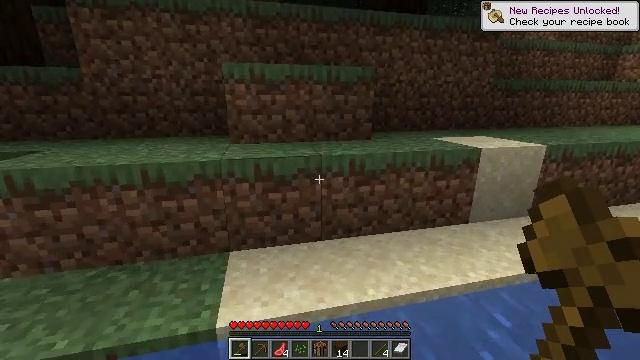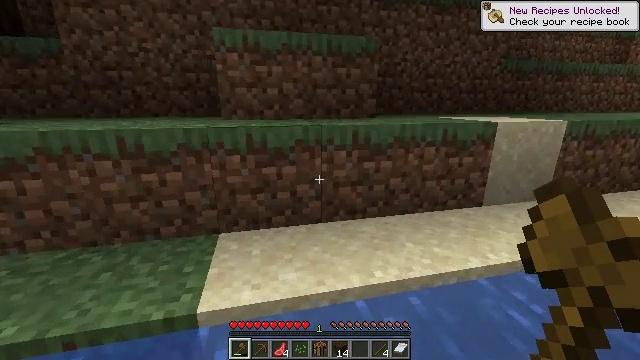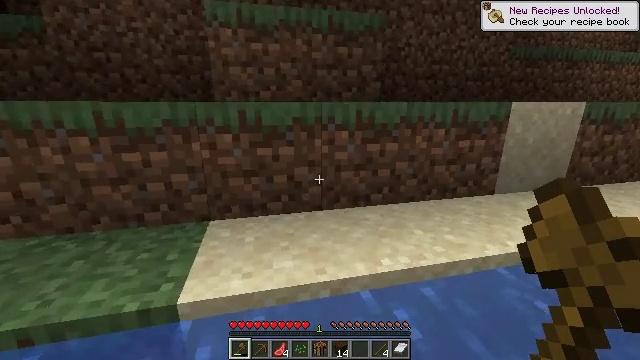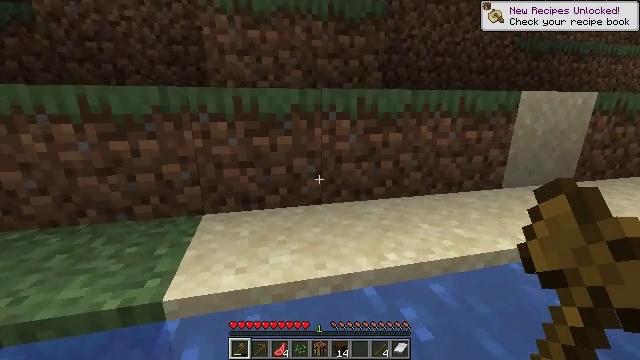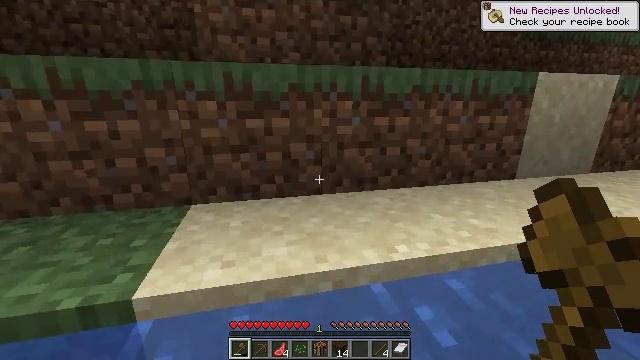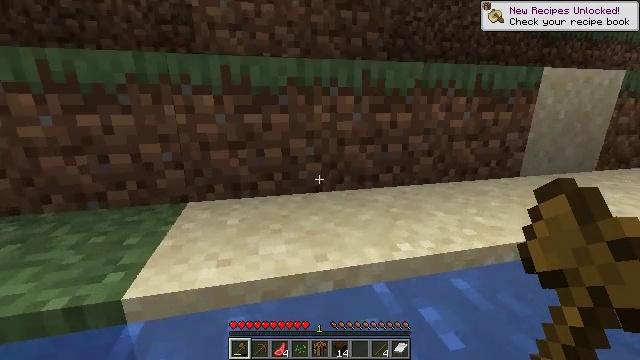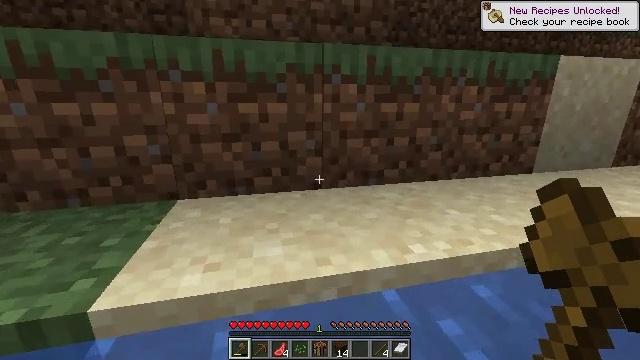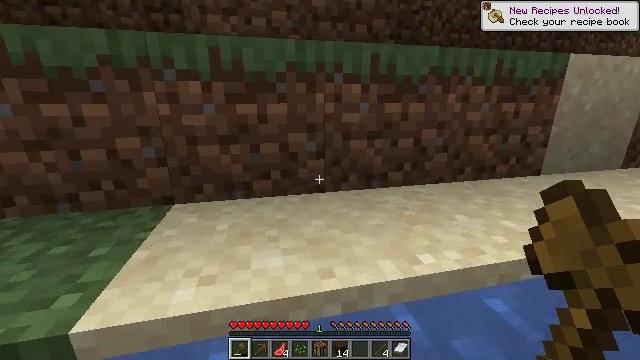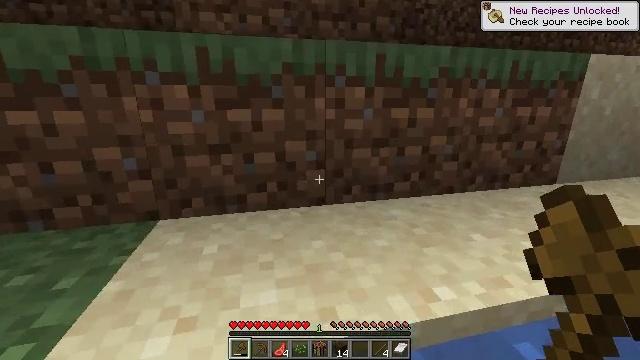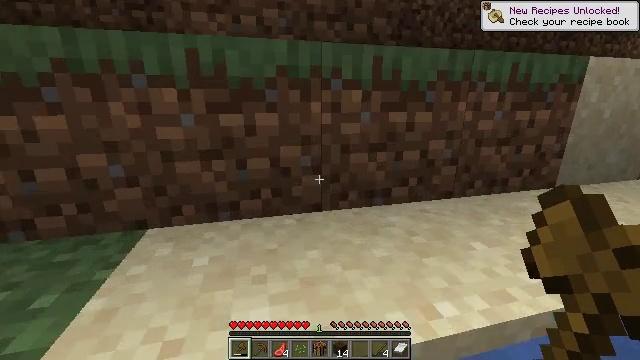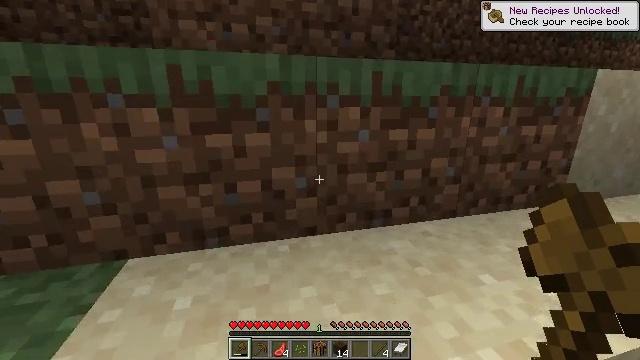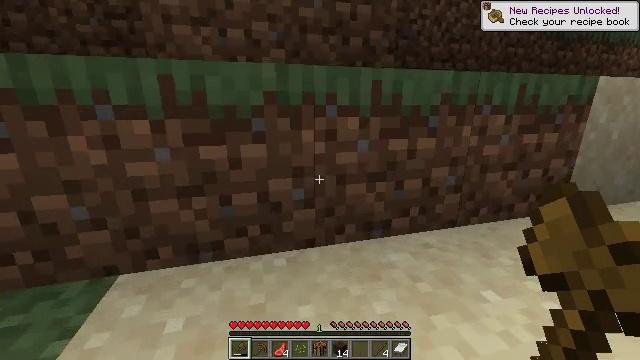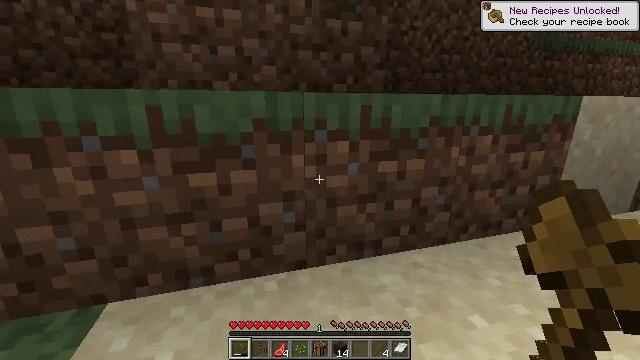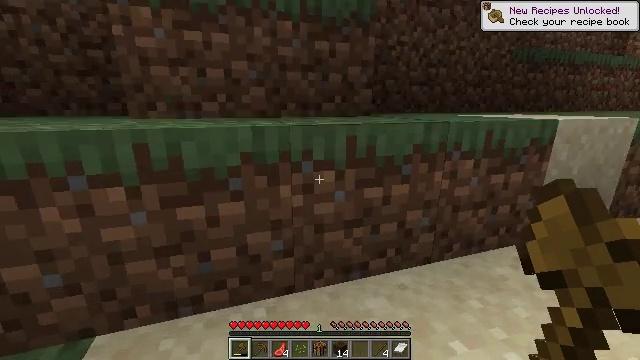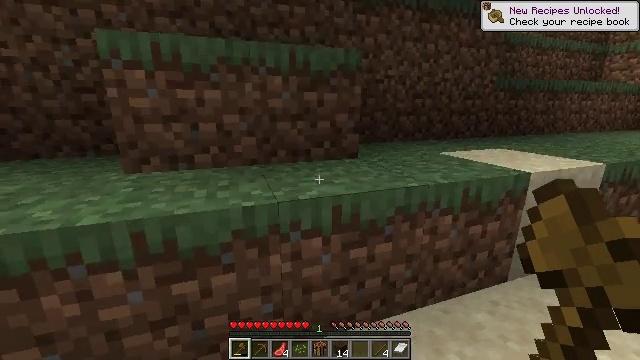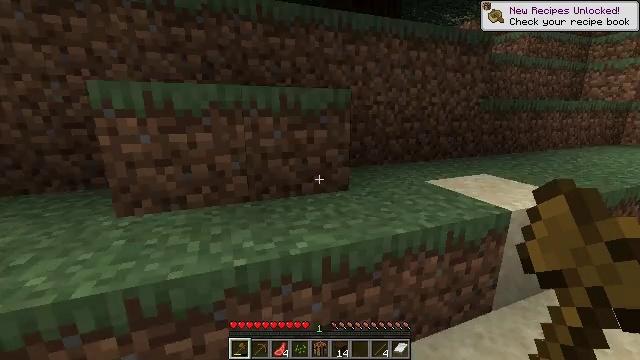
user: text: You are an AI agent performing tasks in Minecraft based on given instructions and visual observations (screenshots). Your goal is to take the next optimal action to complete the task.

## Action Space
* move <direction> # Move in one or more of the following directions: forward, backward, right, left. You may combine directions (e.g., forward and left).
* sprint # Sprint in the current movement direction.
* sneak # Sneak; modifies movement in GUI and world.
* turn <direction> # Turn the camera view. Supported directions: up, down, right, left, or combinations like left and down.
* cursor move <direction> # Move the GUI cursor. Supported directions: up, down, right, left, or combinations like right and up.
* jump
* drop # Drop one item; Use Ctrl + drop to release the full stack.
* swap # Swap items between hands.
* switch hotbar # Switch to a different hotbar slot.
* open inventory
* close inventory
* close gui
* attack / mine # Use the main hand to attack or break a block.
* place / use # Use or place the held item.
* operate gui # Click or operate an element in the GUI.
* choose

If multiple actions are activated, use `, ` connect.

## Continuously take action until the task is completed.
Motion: motion action
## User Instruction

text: Gather sweet berries from the bush.
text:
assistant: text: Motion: move forward, jump
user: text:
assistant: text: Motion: move forward, jump
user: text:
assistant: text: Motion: move forward
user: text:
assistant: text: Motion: move forward
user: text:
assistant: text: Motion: move forward
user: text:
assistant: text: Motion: move forward
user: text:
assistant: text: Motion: move forward
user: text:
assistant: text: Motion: move forward, jump
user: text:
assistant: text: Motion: move forward, jump
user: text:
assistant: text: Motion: move forward, jump
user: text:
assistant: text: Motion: move forward, jump
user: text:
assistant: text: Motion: move forward, turn right, jump
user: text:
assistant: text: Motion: move forward, turn right, jump
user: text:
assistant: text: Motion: move forward, turn right, jump
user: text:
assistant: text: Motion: move forward, turn right, jump
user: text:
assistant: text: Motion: move forward, turn right, jump
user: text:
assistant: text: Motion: move forward, turn right
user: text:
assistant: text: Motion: move forward, turn right
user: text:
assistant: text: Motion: turn right
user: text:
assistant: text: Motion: no_op
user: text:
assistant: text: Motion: no_op
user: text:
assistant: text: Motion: no_op
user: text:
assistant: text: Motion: no_op
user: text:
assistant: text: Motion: no_op
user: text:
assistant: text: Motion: no_op
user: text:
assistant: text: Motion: no_op
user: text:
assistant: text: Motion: no_op
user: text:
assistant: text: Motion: turn right
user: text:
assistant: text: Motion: no_op
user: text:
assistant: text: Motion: turn right